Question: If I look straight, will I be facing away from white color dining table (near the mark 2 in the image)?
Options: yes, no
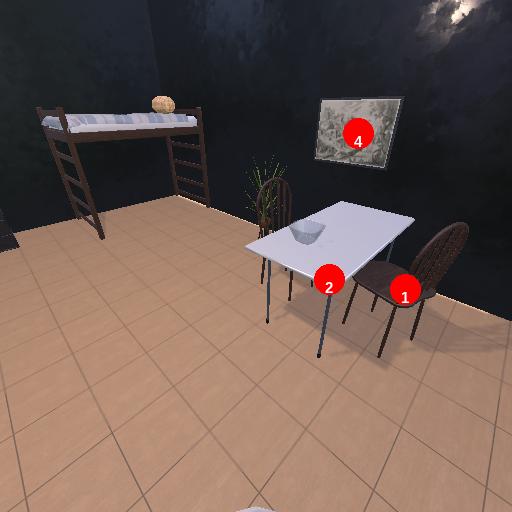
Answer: yes